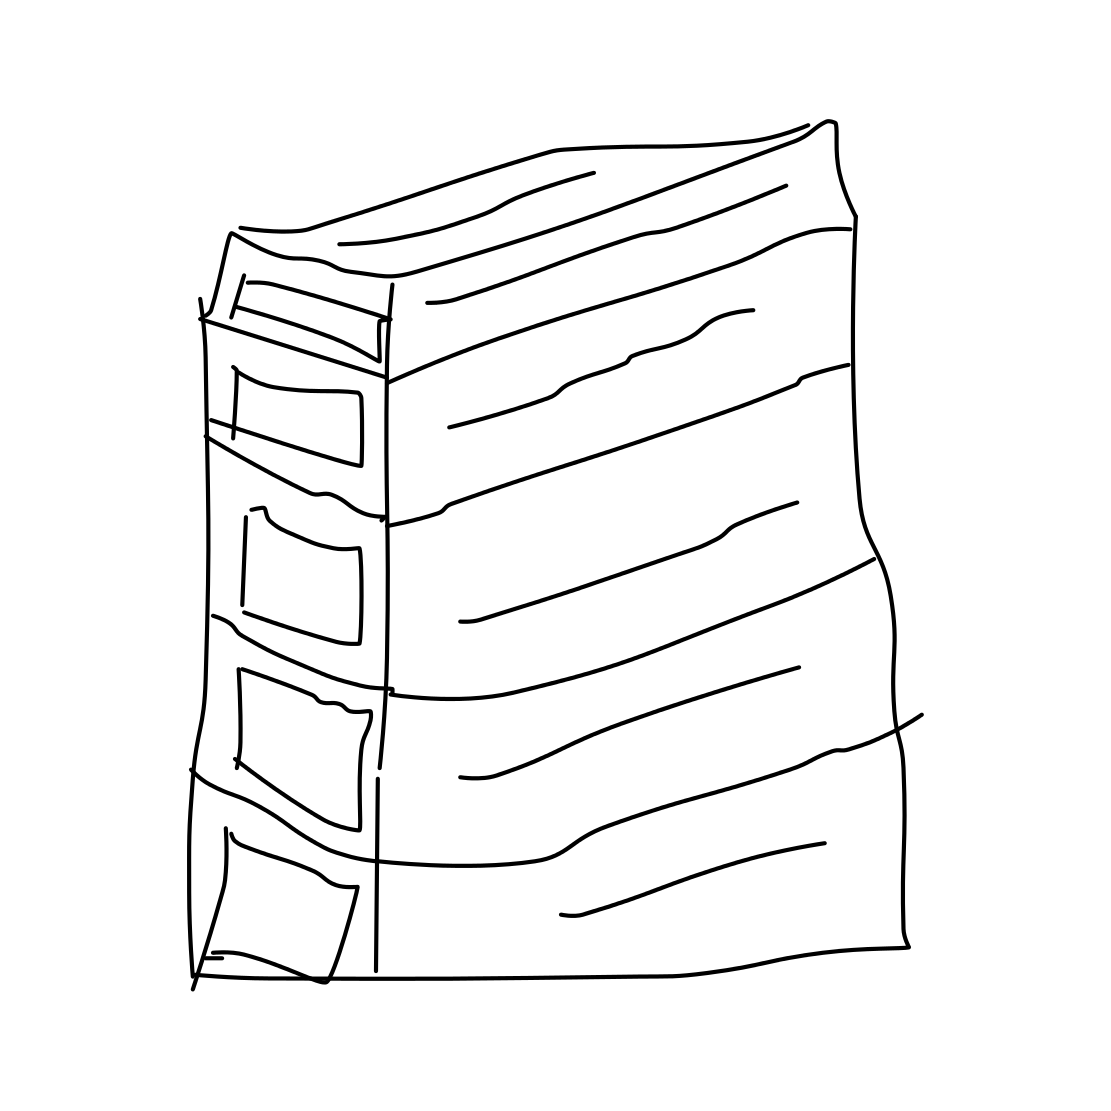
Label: skyscraper